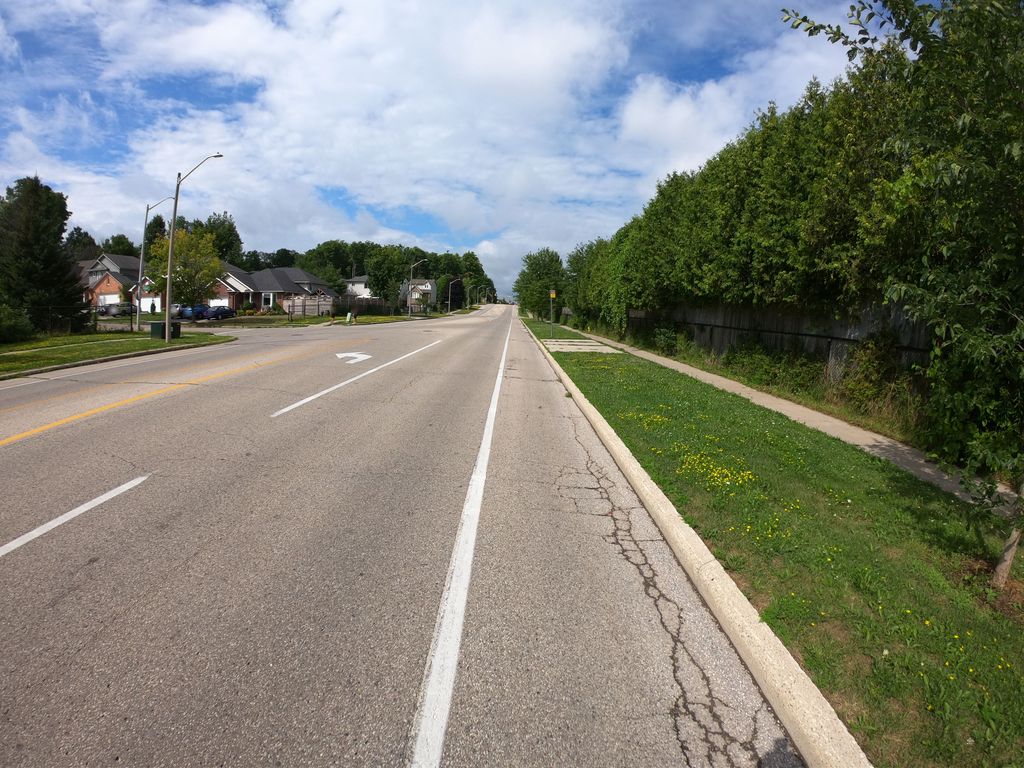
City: kitchener-waterloo